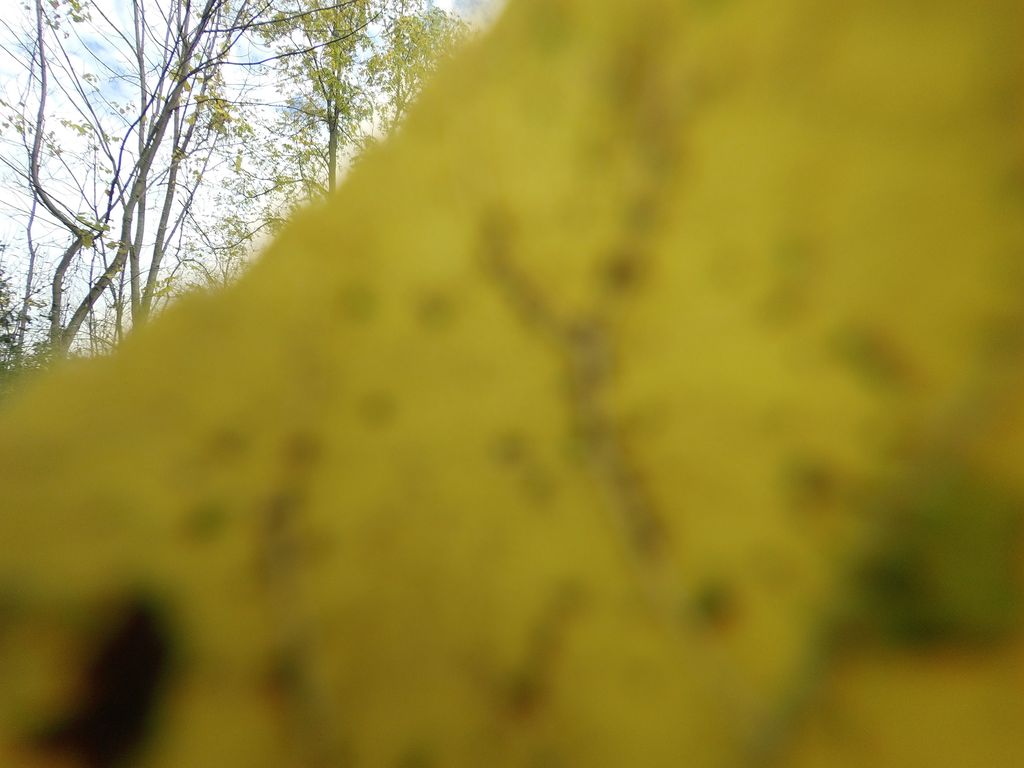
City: hamilton